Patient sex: F
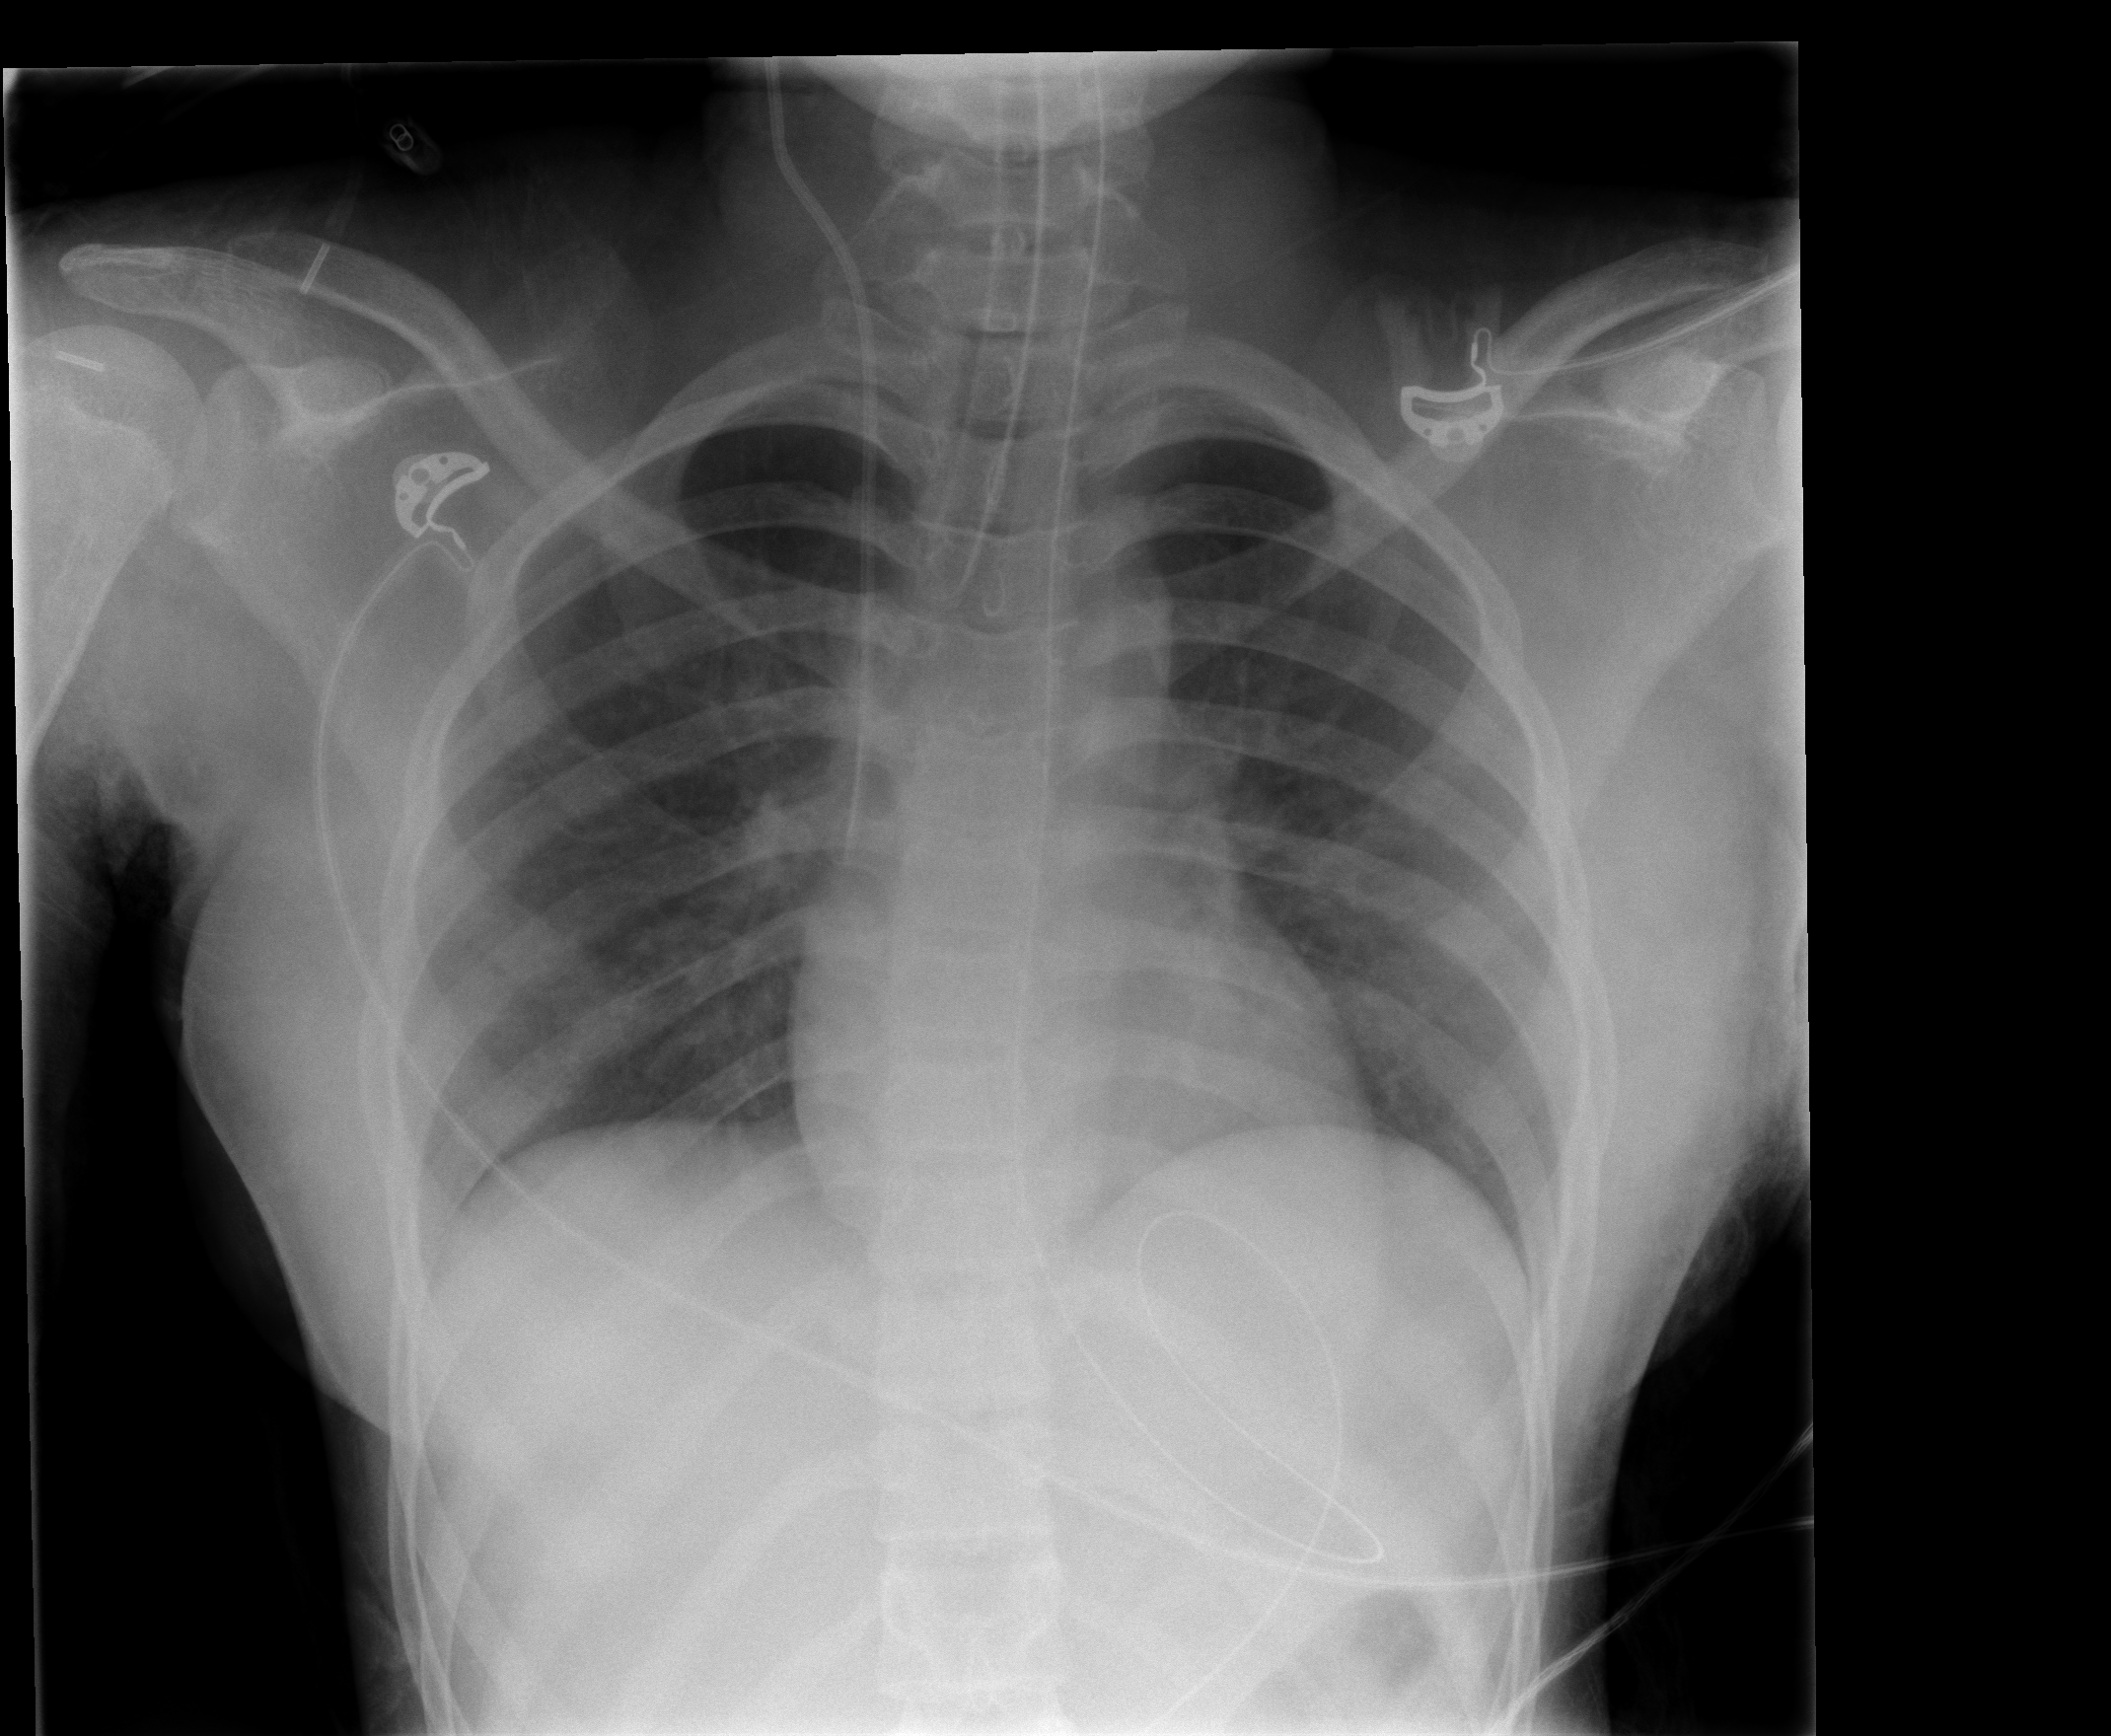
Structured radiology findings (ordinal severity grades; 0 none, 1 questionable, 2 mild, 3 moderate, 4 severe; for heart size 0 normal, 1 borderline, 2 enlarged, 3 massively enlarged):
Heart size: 0
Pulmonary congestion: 0
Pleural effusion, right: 0
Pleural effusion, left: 0
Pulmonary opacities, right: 1
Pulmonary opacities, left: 1
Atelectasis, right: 0
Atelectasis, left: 0